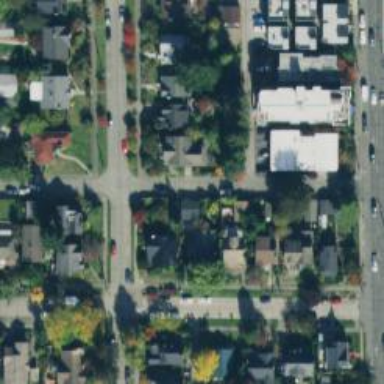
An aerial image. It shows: Residential road with separate sidewalk.